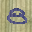
Label: 8